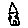
Label: house